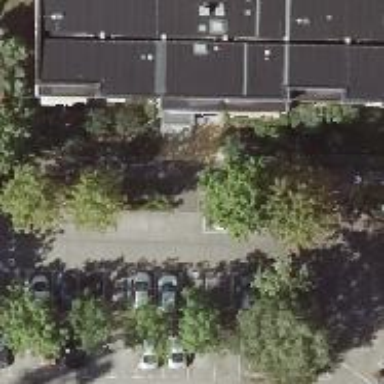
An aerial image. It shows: Parking space is available.